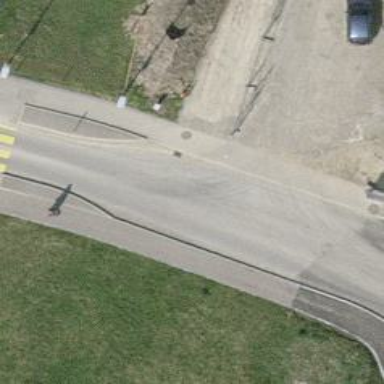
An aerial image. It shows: Unclassified road with advisory cycle lane. Both the road and the sidewalks have asphalt surface.